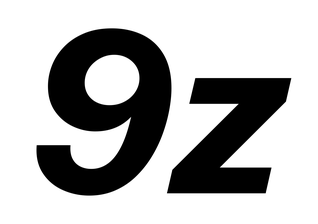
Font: InstrumentSans-Italic_Bold_Italic